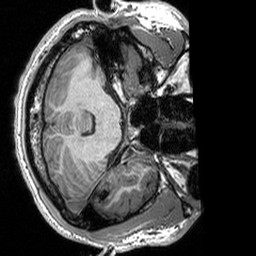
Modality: T1w
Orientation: axial
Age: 20
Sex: male
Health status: healthy
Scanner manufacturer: siemens
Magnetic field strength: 3 T
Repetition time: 2.3 s
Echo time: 0.00298 s